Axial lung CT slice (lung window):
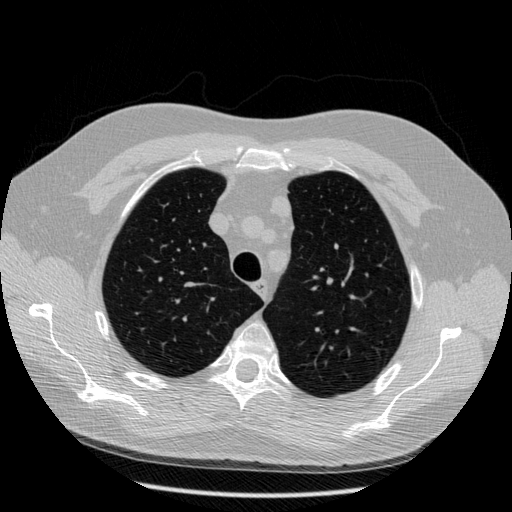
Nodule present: no